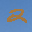
Label: 2